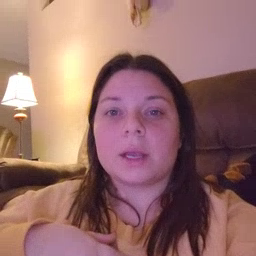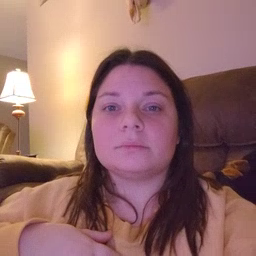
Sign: quiet